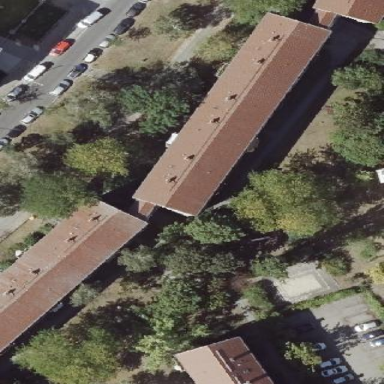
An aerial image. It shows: Gabled roof adorns the apartments building.